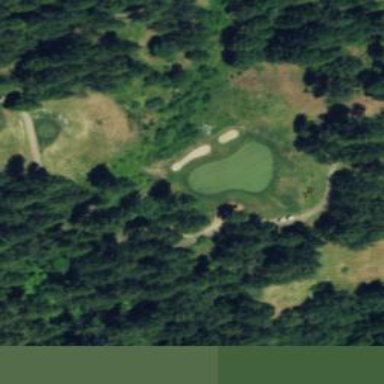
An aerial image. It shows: Golf hole.